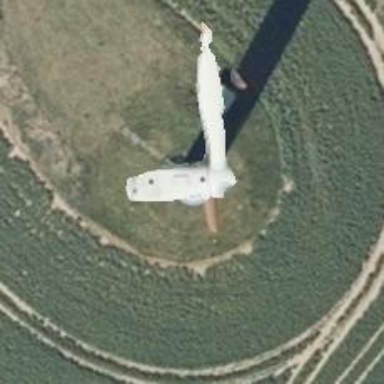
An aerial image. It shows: Wind generator in the form of horizontal axis wind turbine.